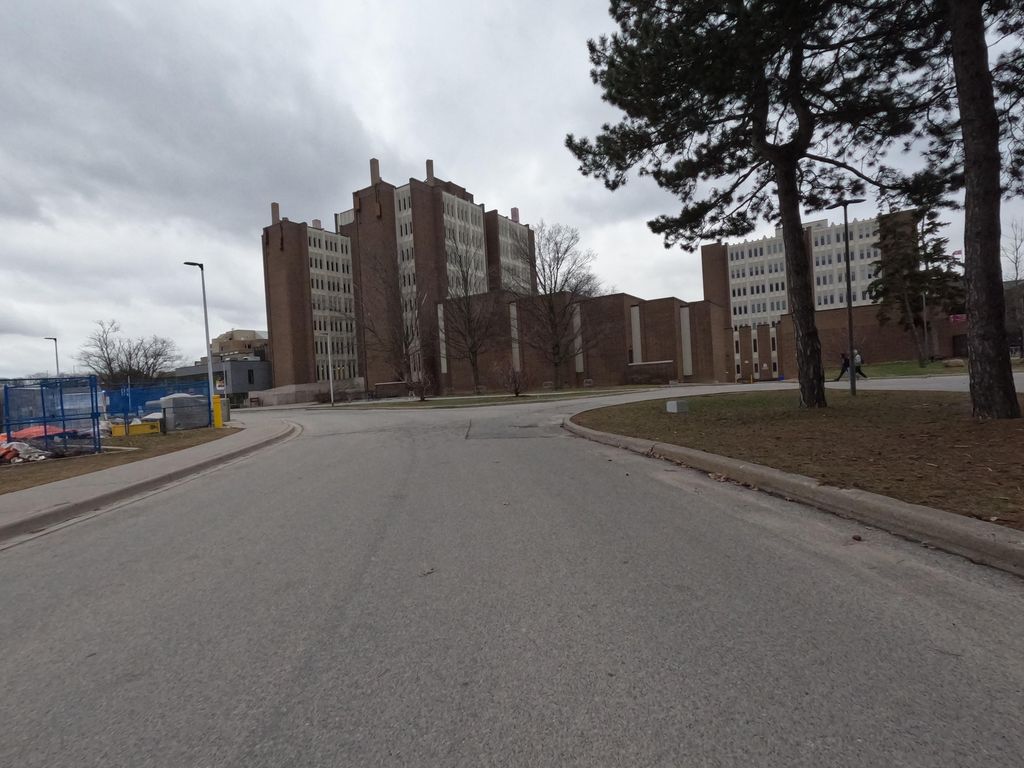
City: hamilton